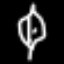
Label: leaf